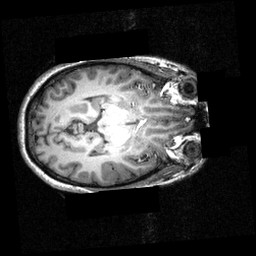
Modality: T1w
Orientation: axial
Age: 24
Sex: female
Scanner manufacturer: siemens
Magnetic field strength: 3.951 T
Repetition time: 1.5 s
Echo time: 0.00335 s